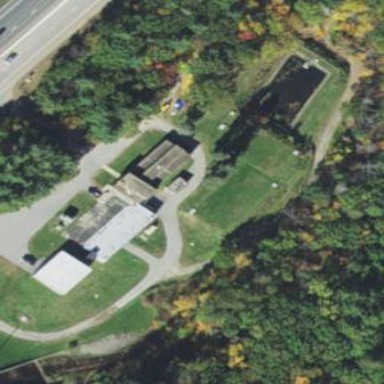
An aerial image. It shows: Building used for water works.